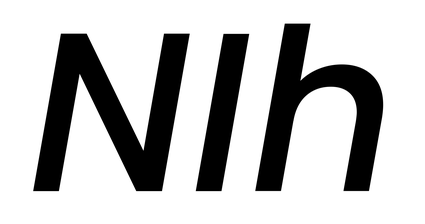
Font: Poppins-MediumItalic